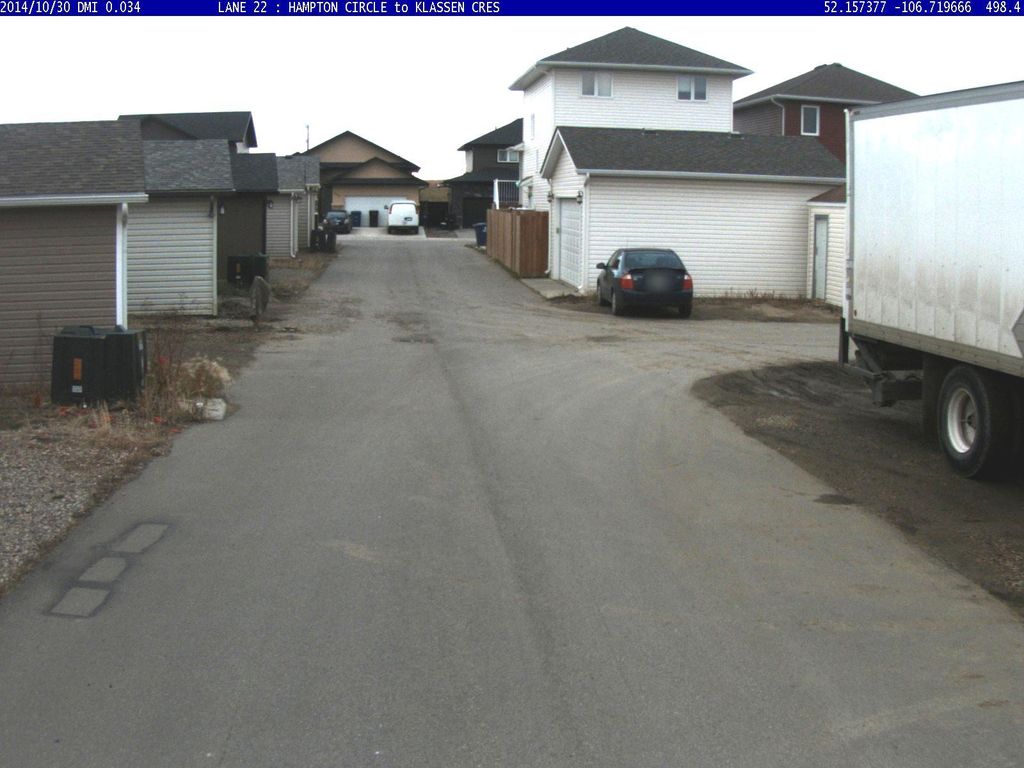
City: saskatoon